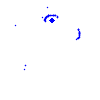
Particle: pion